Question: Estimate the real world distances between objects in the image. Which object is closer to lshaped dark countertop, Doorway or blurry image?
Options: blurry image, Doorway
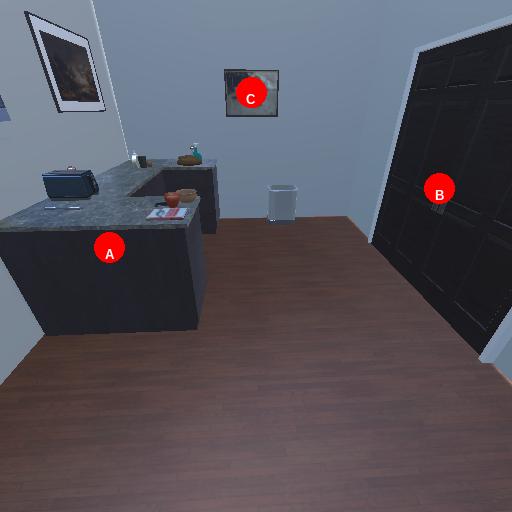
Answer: blurry image